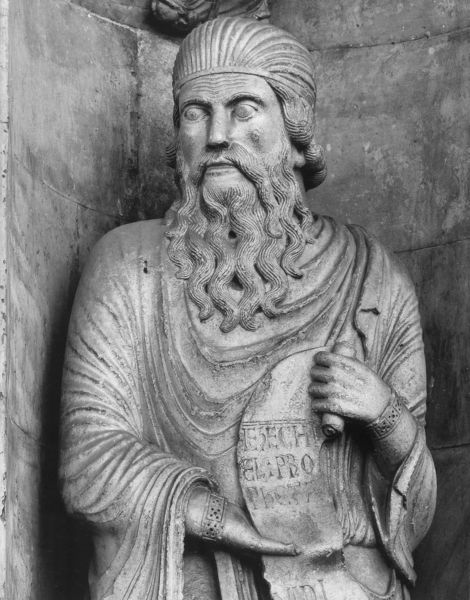
Titel: Propheten der Westfassade, Fidenza Dom
Standort: Fidenza, Dom S. Donnino (EU - I - Emilia-Romagna)
Schlagwörter: hand, mann, haar, hut, marmor, mund, nase, schmuck, haube, bart, kappe, augen, falten, gesicht, halten, mensch, stehen, stein, steine, hände, figur, gewand, haare, locken, skulptur, statue, kopfbedeckung, schrift, papier, mauer, kaiser, könig, inschrift, festhalten, faltenwurf, foto, nische, schild, blind, buch, mauerwerk, text, helm, rolle, pergament, armband, armreif, toga, griechisch, reif, schriftrolle, gelehrter, botschaft, figut, statur, apostel, handgelenk, evangelist, innschrift, buchrolle, starrer blick